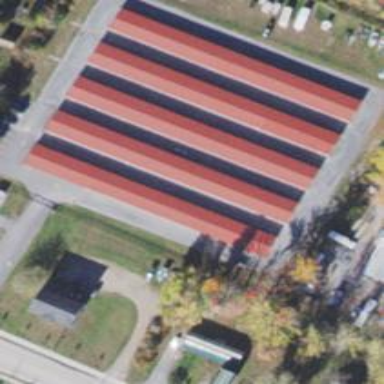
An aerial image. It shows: Warehouse building.